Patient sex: M
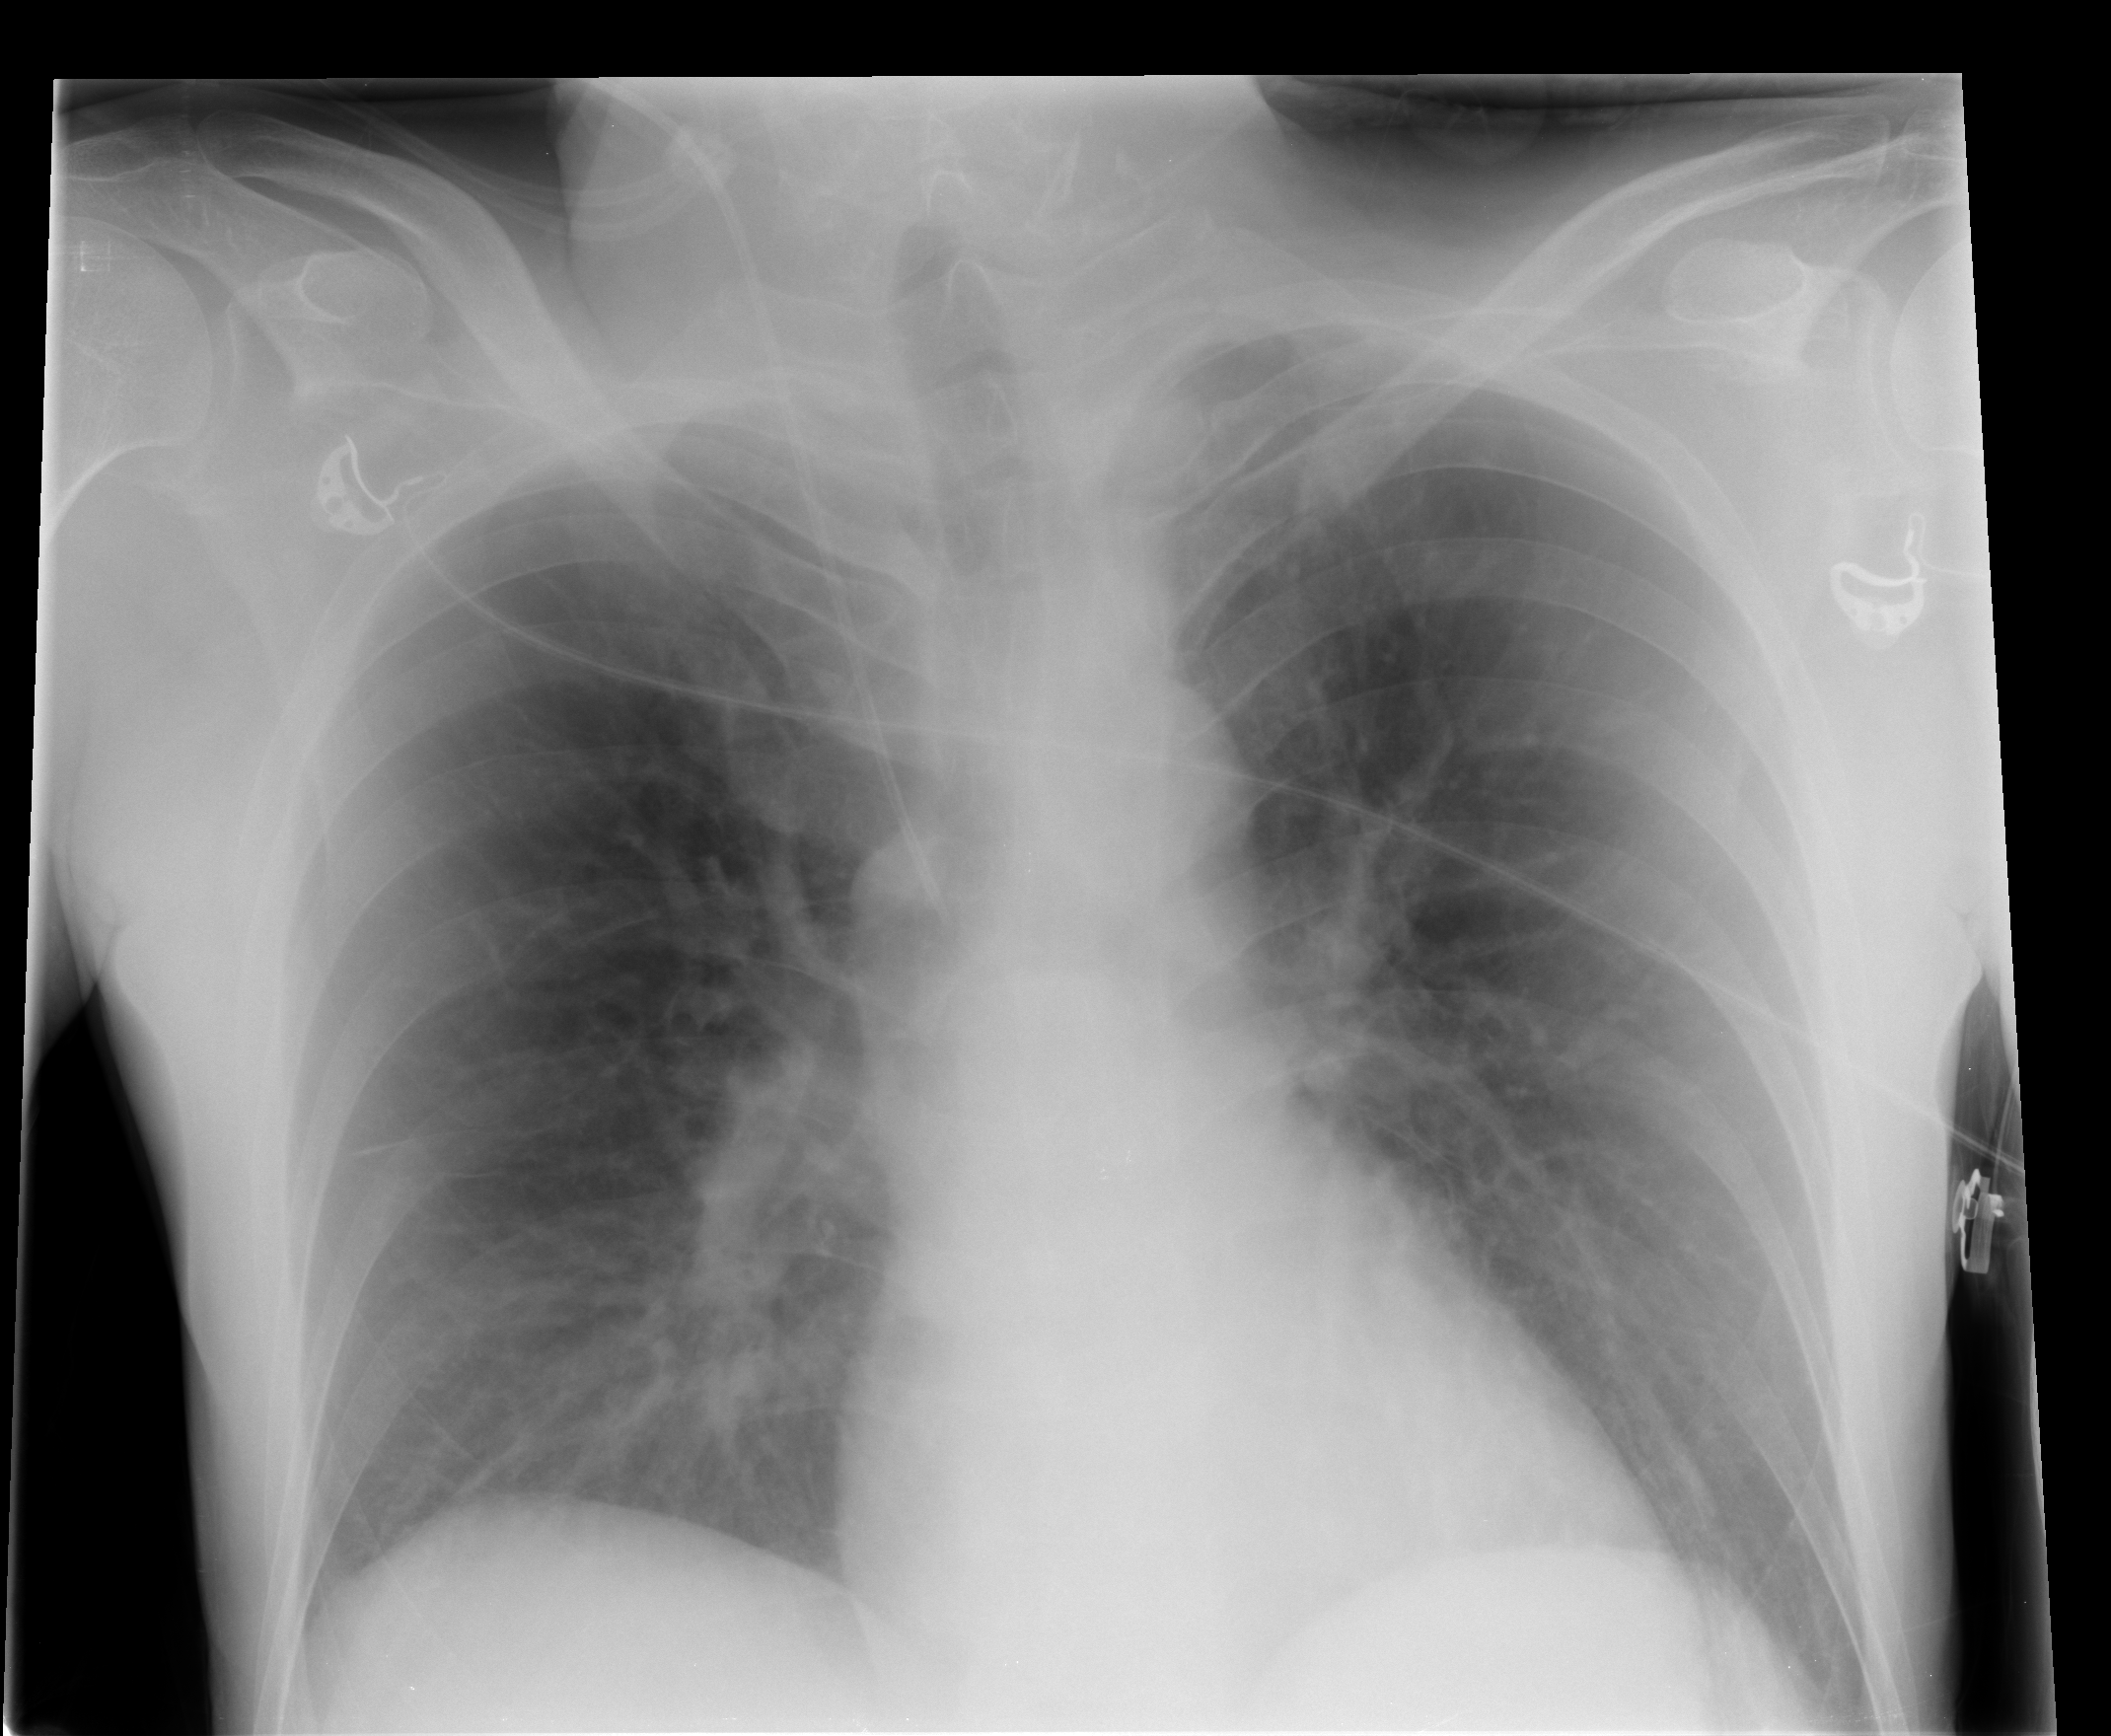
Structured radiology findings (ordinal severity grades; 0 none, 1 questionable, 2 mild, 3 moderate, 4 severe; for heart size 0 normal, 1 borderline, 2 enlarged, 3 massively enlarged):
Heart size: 0
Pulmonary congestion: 2
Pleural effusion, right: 0
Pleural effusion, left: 0
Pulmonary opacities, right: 0
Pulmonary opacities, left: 0
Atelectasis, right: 0
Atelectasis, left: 0